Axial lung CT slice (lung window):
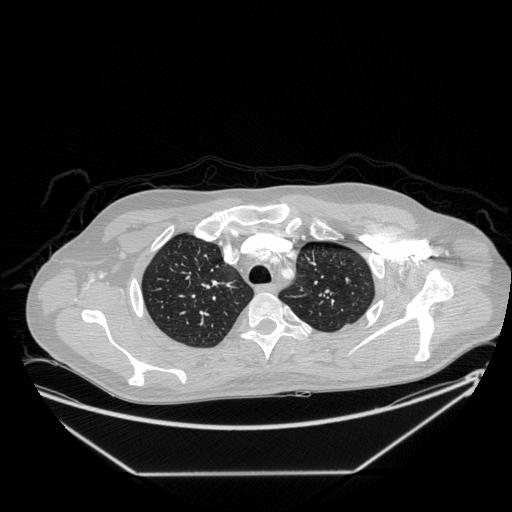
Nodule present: no